Aerial crown-view tile of a tropical tree (Barro Colorado Island, Panama), acquired 20250512:
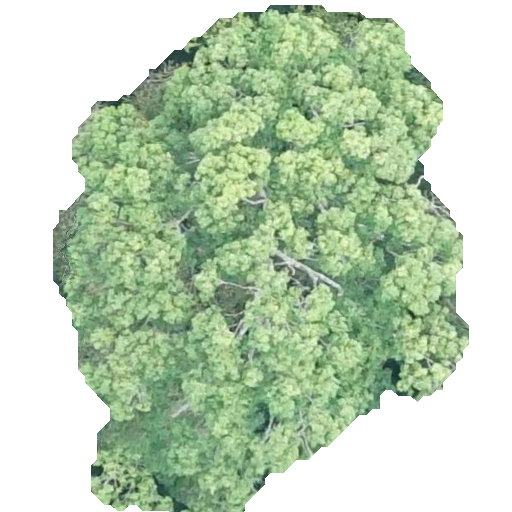
Species: Ocotea leptobotra
GBIF accepted scientific name: Ocotea leptobotra
Crown area: 227.421 m²